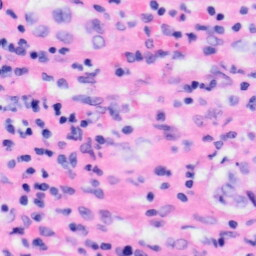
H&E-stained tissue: Liver